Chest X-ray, PA view. Patient: 42 years old, sex M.
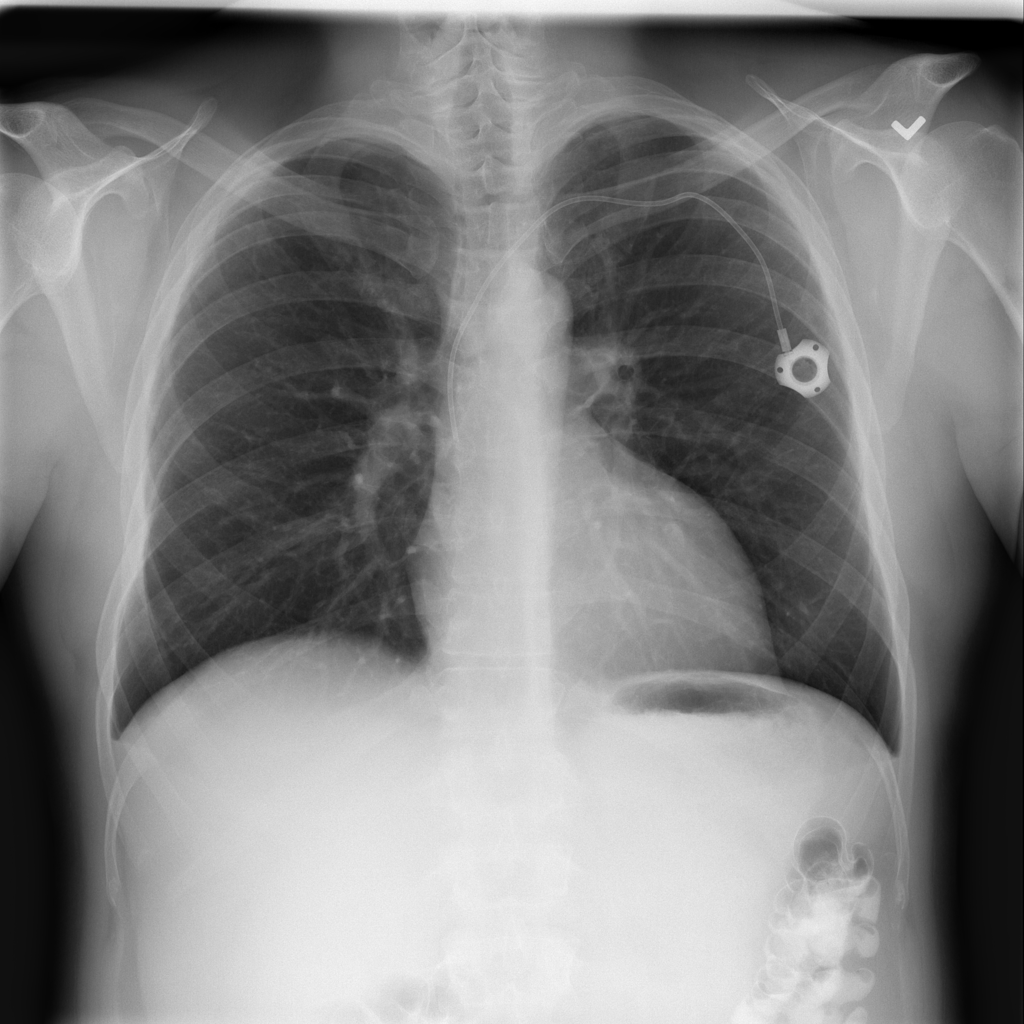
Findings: No Finding